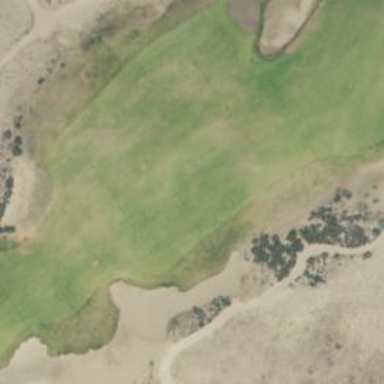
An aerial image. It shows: View of golf hole.